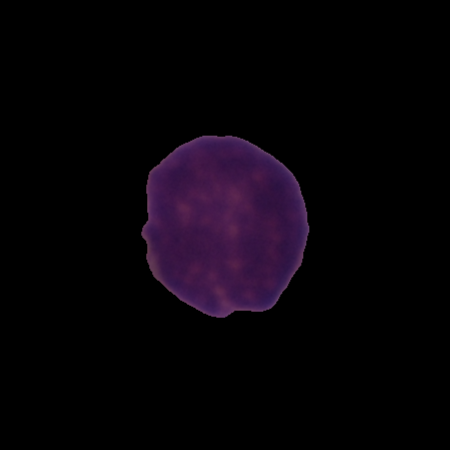
Label: healthy